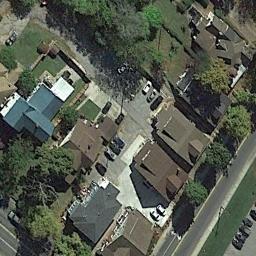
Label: medium_residential